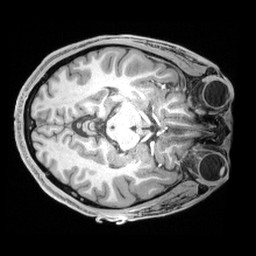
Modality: T1w
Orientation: axial
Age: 21
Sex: male
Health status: healthy
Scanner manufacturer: siemens
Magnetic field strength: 3 T
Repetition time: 2.4 s
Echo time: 0.00194 s